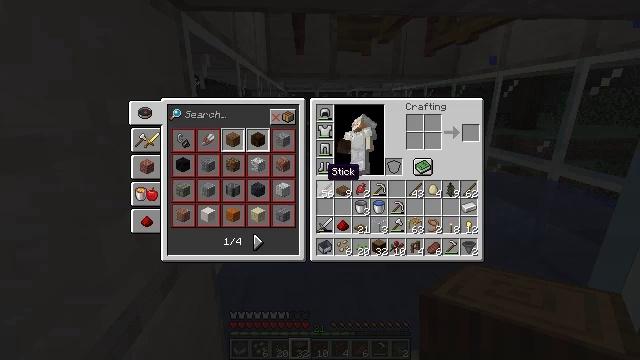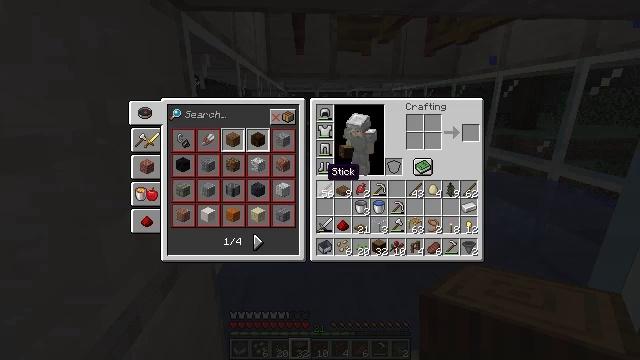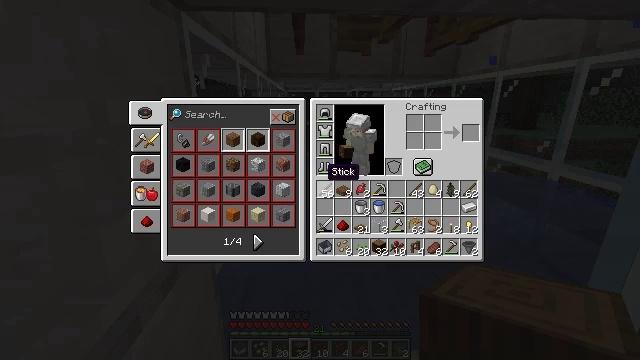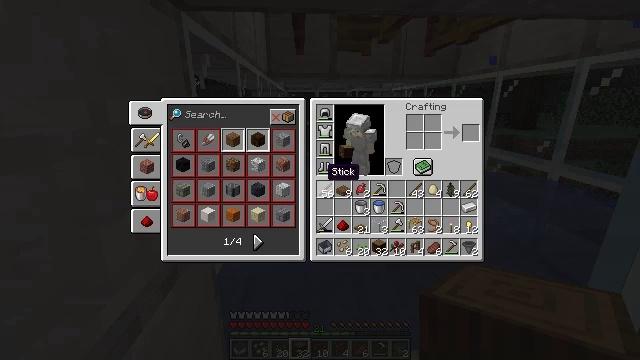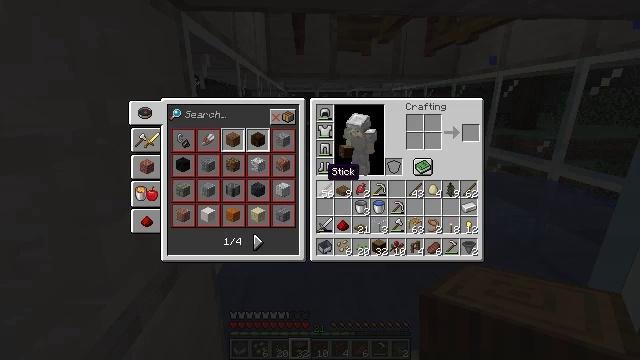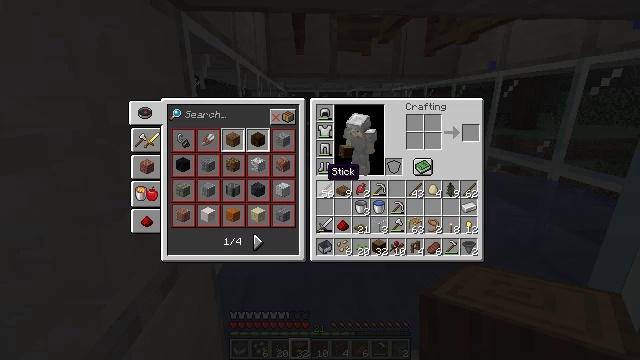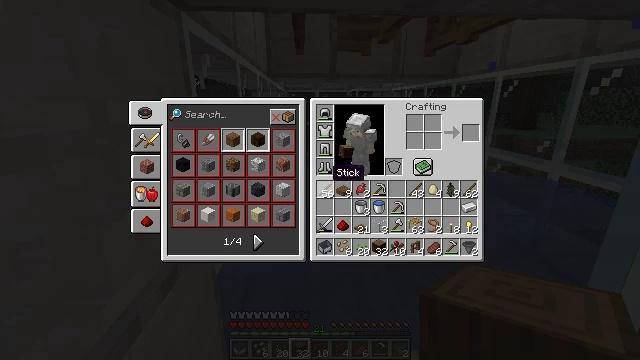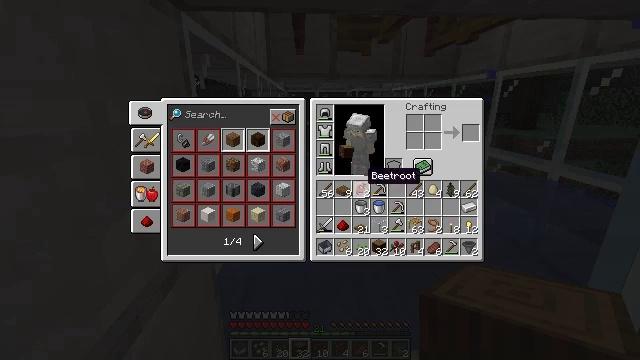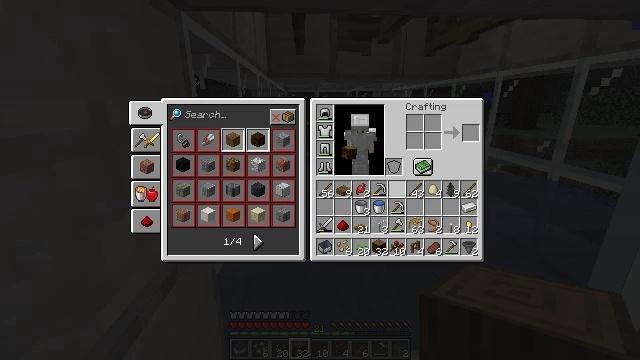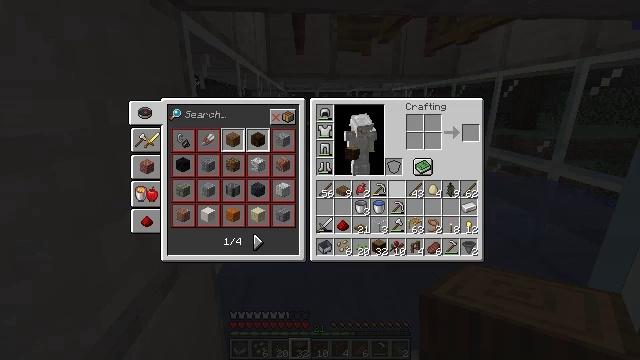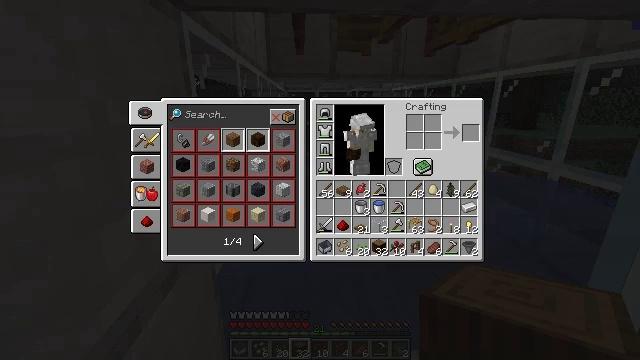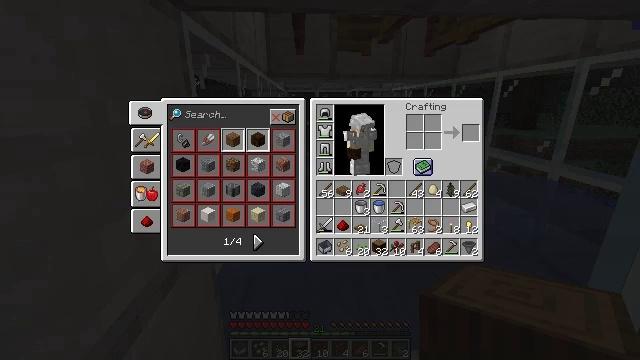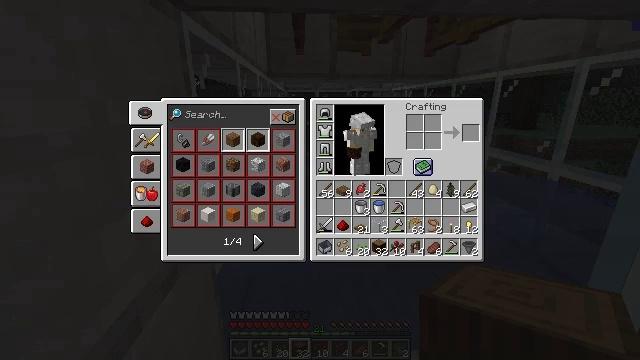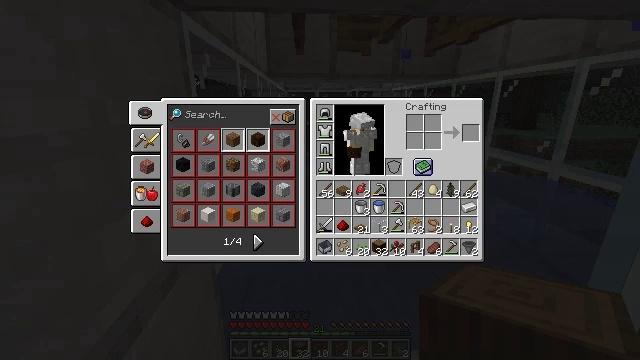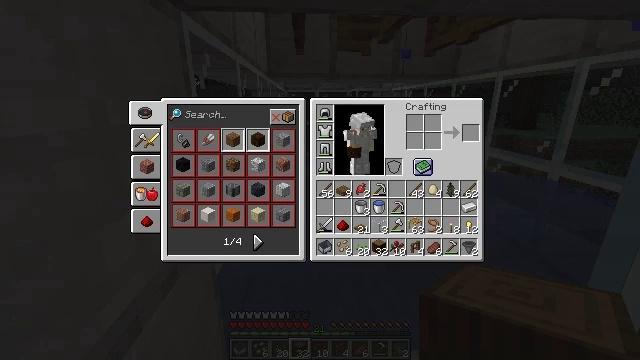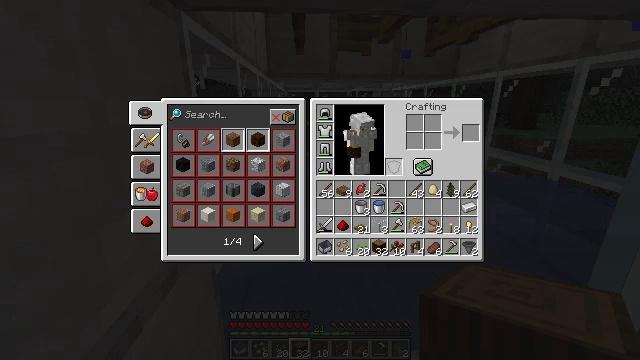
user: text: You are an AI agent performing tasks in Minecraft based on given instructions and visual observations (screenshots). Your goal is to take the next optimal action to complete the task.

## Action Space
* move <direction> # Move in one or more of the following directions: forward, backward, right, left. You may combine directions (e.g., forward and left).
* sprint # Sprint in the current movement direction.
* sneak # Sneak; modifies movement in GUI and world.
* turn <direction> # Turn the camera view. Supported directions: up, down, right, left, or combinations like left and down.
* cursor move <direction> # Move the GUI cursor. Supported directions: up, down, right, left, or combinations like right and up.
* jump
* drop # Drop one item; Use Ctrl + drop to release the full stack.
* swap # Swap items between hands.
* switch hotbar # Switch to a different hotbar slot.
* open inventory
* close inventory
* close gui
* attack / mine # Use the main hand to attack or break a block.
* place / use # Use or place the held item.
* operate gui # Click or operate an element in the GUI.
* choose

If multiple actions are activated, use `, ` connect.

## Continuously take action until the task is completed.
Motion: motion action
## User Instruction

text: Break the glass block.
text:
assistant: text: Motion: open inventory
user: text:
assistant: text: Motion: open inventory
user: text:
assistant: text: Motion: open inventory
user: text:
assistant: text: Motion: no_op
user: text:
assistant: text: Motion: no_op
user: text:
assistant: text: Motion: no_op
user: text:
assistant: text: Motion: turn right
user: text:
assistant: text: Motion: turn right
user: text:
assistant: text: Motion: turn right
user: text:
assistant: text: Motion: turn right
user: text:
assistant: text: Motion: turn right and up
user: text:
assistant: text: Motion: no_op
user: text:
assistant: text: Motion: no_op
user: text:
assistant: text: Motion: no_op
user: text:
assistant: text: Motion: turn left
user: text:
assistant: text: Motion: turn down
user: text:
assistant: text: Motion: turn down
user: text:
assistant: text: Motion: turn down
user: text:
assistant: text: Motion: turn down
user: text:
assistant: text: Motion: no_op
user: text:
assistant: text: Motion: no_op
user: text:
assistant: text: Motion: no_op
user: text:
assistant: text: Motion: no_op
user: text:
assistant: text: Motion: no_op
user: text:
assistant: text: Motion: no_op
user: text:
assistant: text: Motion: no_op
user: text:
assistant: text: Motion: no_op
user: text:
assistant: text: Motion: no_op
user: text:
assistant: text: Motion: no_op
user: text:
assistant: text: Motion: no_op